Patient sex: F
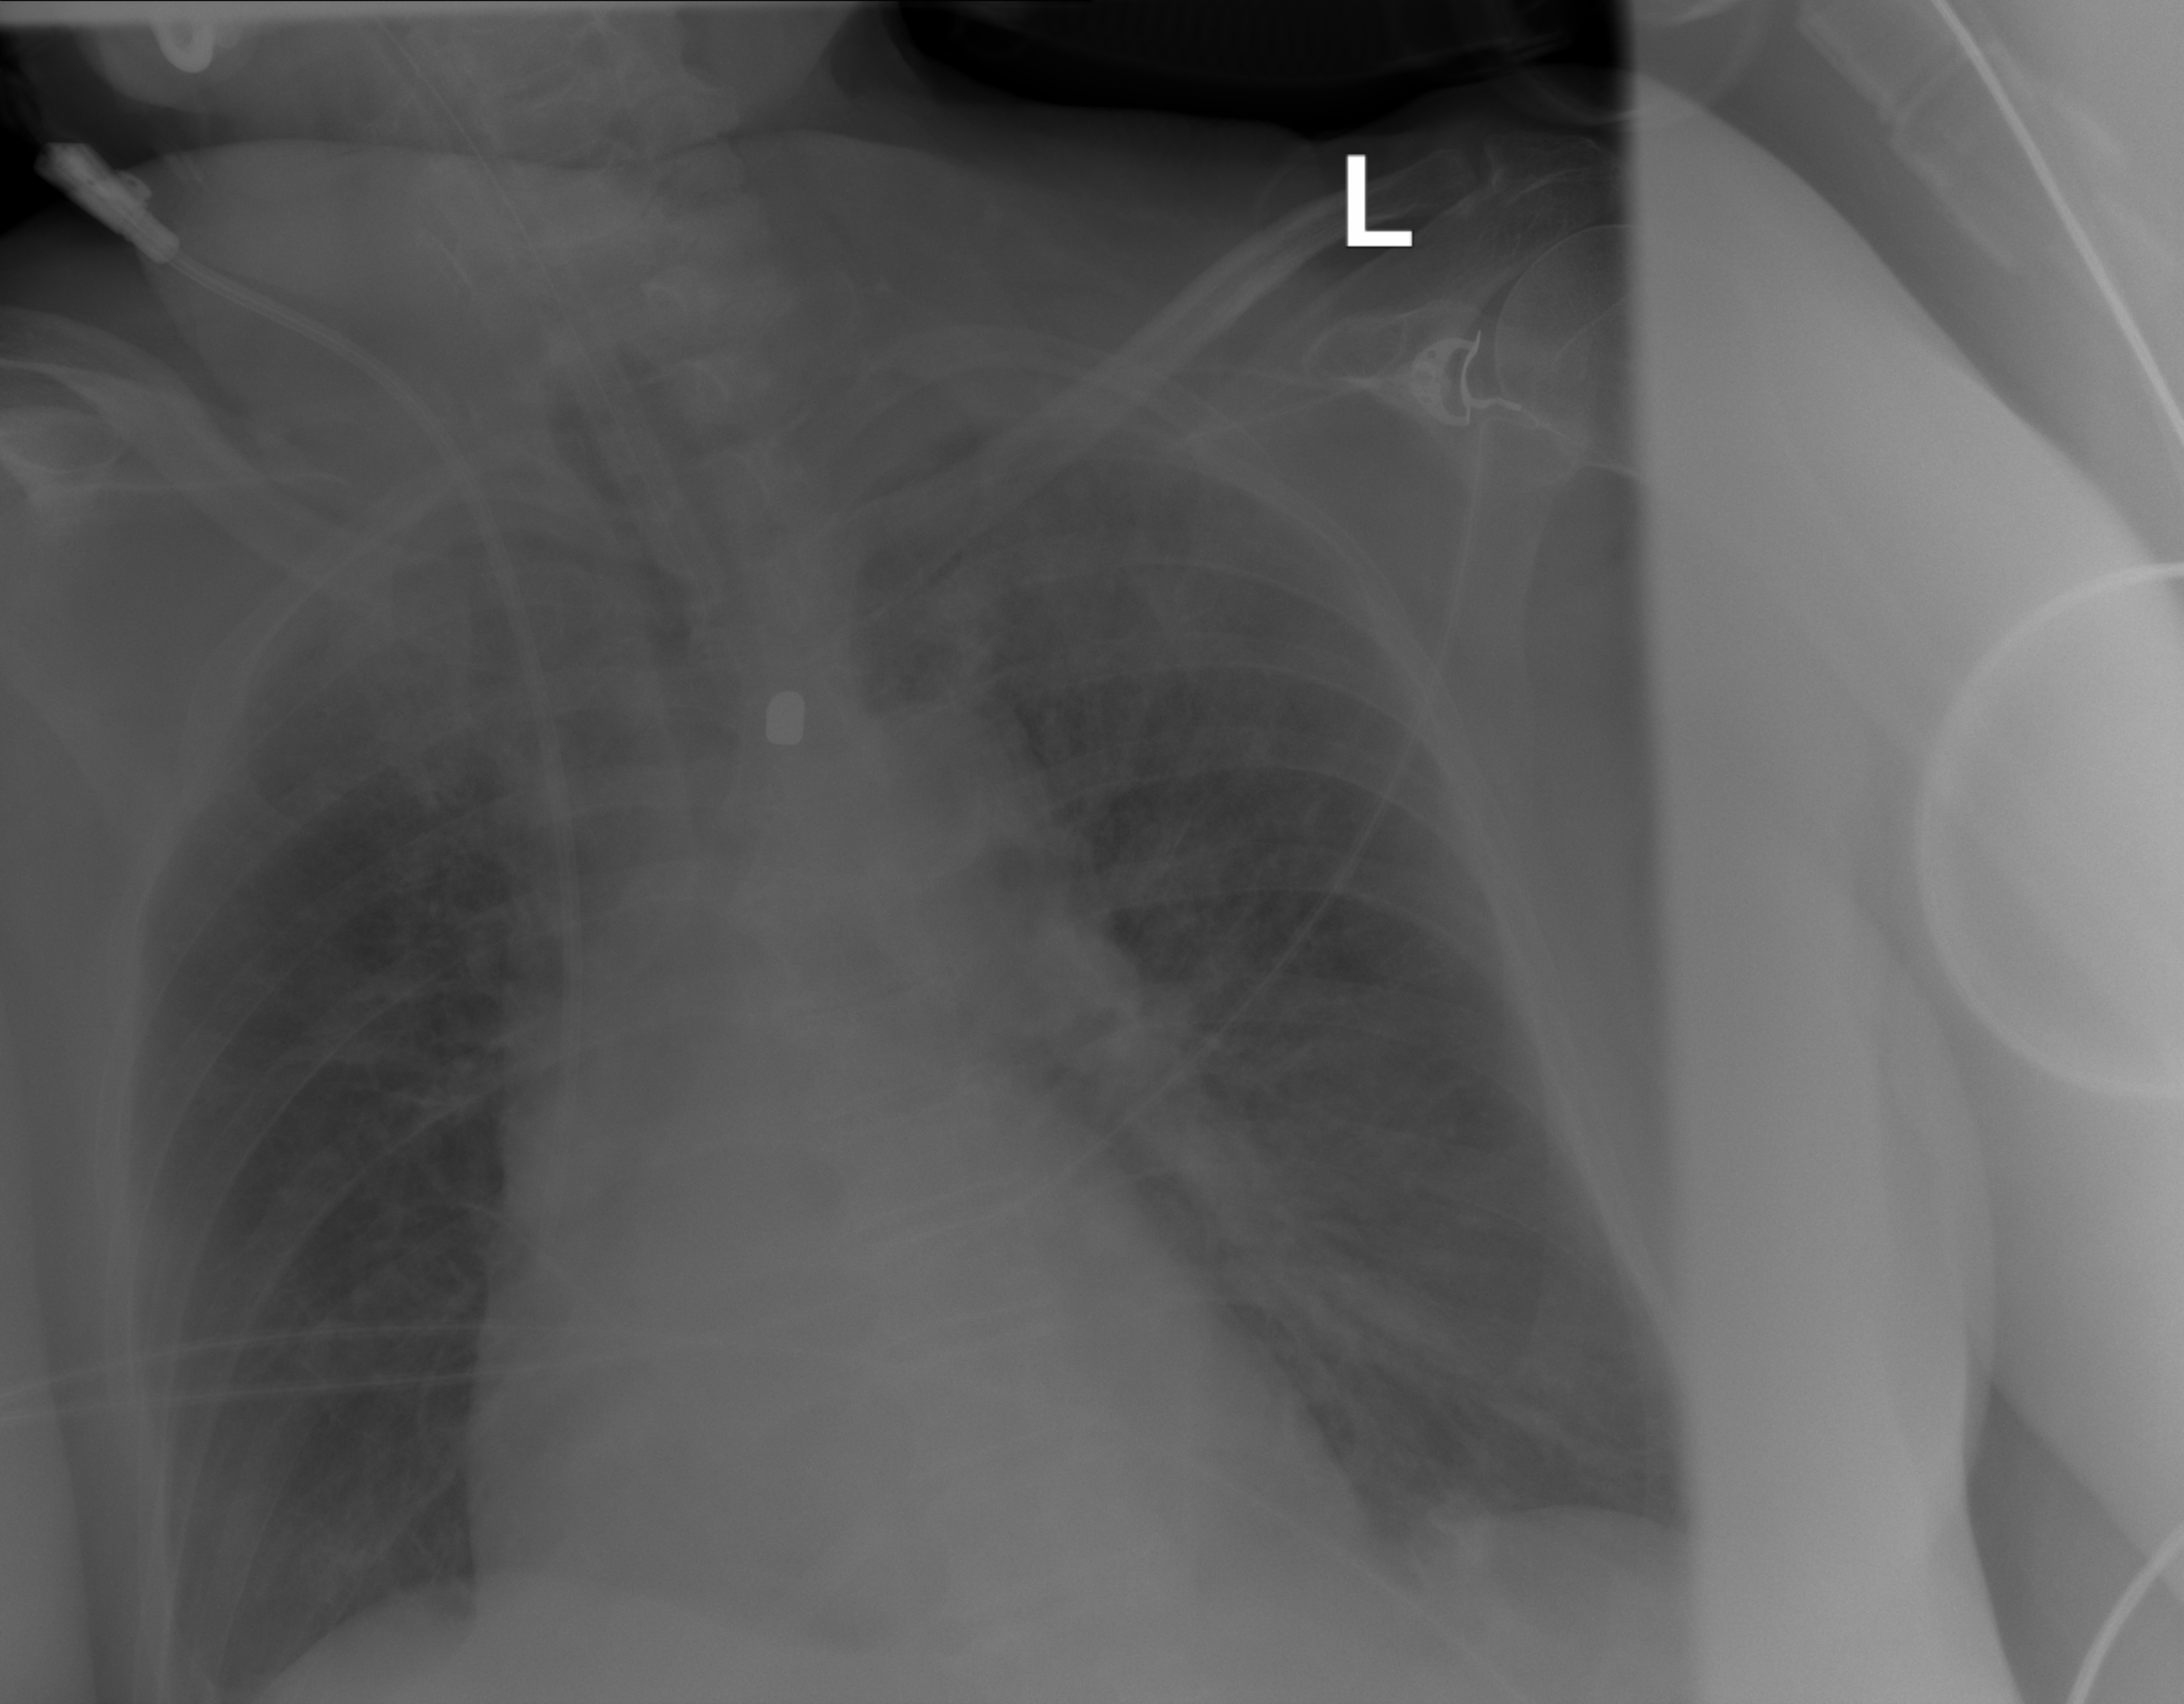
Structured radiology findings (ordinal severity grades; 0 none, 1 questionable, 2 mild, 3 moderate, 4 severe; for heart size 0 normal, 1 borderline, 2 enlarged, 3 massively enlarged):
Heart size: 2
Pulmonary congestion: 0
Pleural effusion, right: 2
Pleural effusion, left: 2
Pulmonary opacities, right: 2
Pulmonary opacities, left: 2
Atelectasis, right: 0
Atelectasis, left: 0